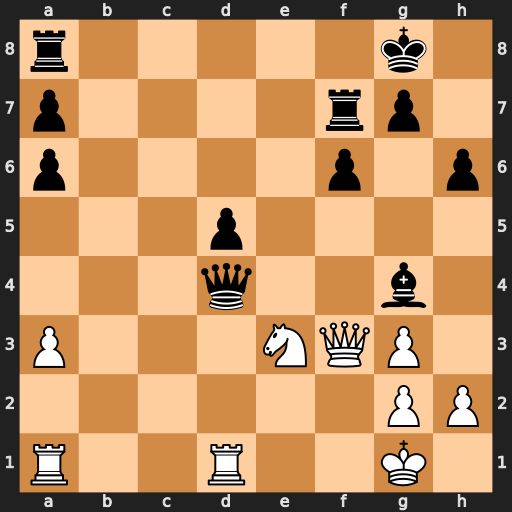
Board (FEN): r5k1/p4rp1/p4p1p/3p4/3q2b1/P3NQP1/6PP/R2R2K1
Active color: w
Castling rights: -
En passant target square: -
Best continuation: Rxd4 Bxf3 gxf3